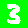
Digit: 3